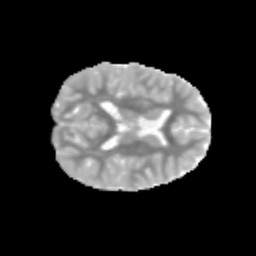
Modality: MD
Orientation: axial
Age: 9
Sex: female
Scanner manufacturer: siemens
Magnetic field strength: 3 T
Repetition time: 3.8 s
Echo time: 0.07 s